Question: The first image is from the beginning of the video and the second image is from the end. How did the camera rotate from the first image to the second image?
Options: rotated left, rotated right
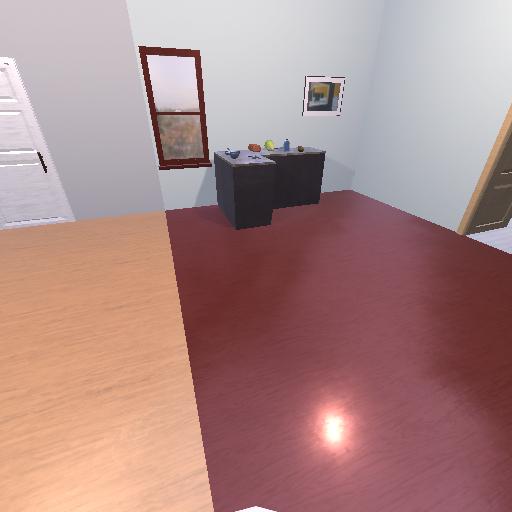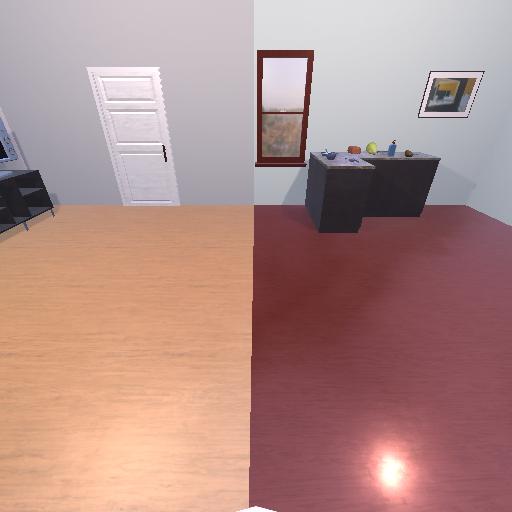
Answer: rotated left